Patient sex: M
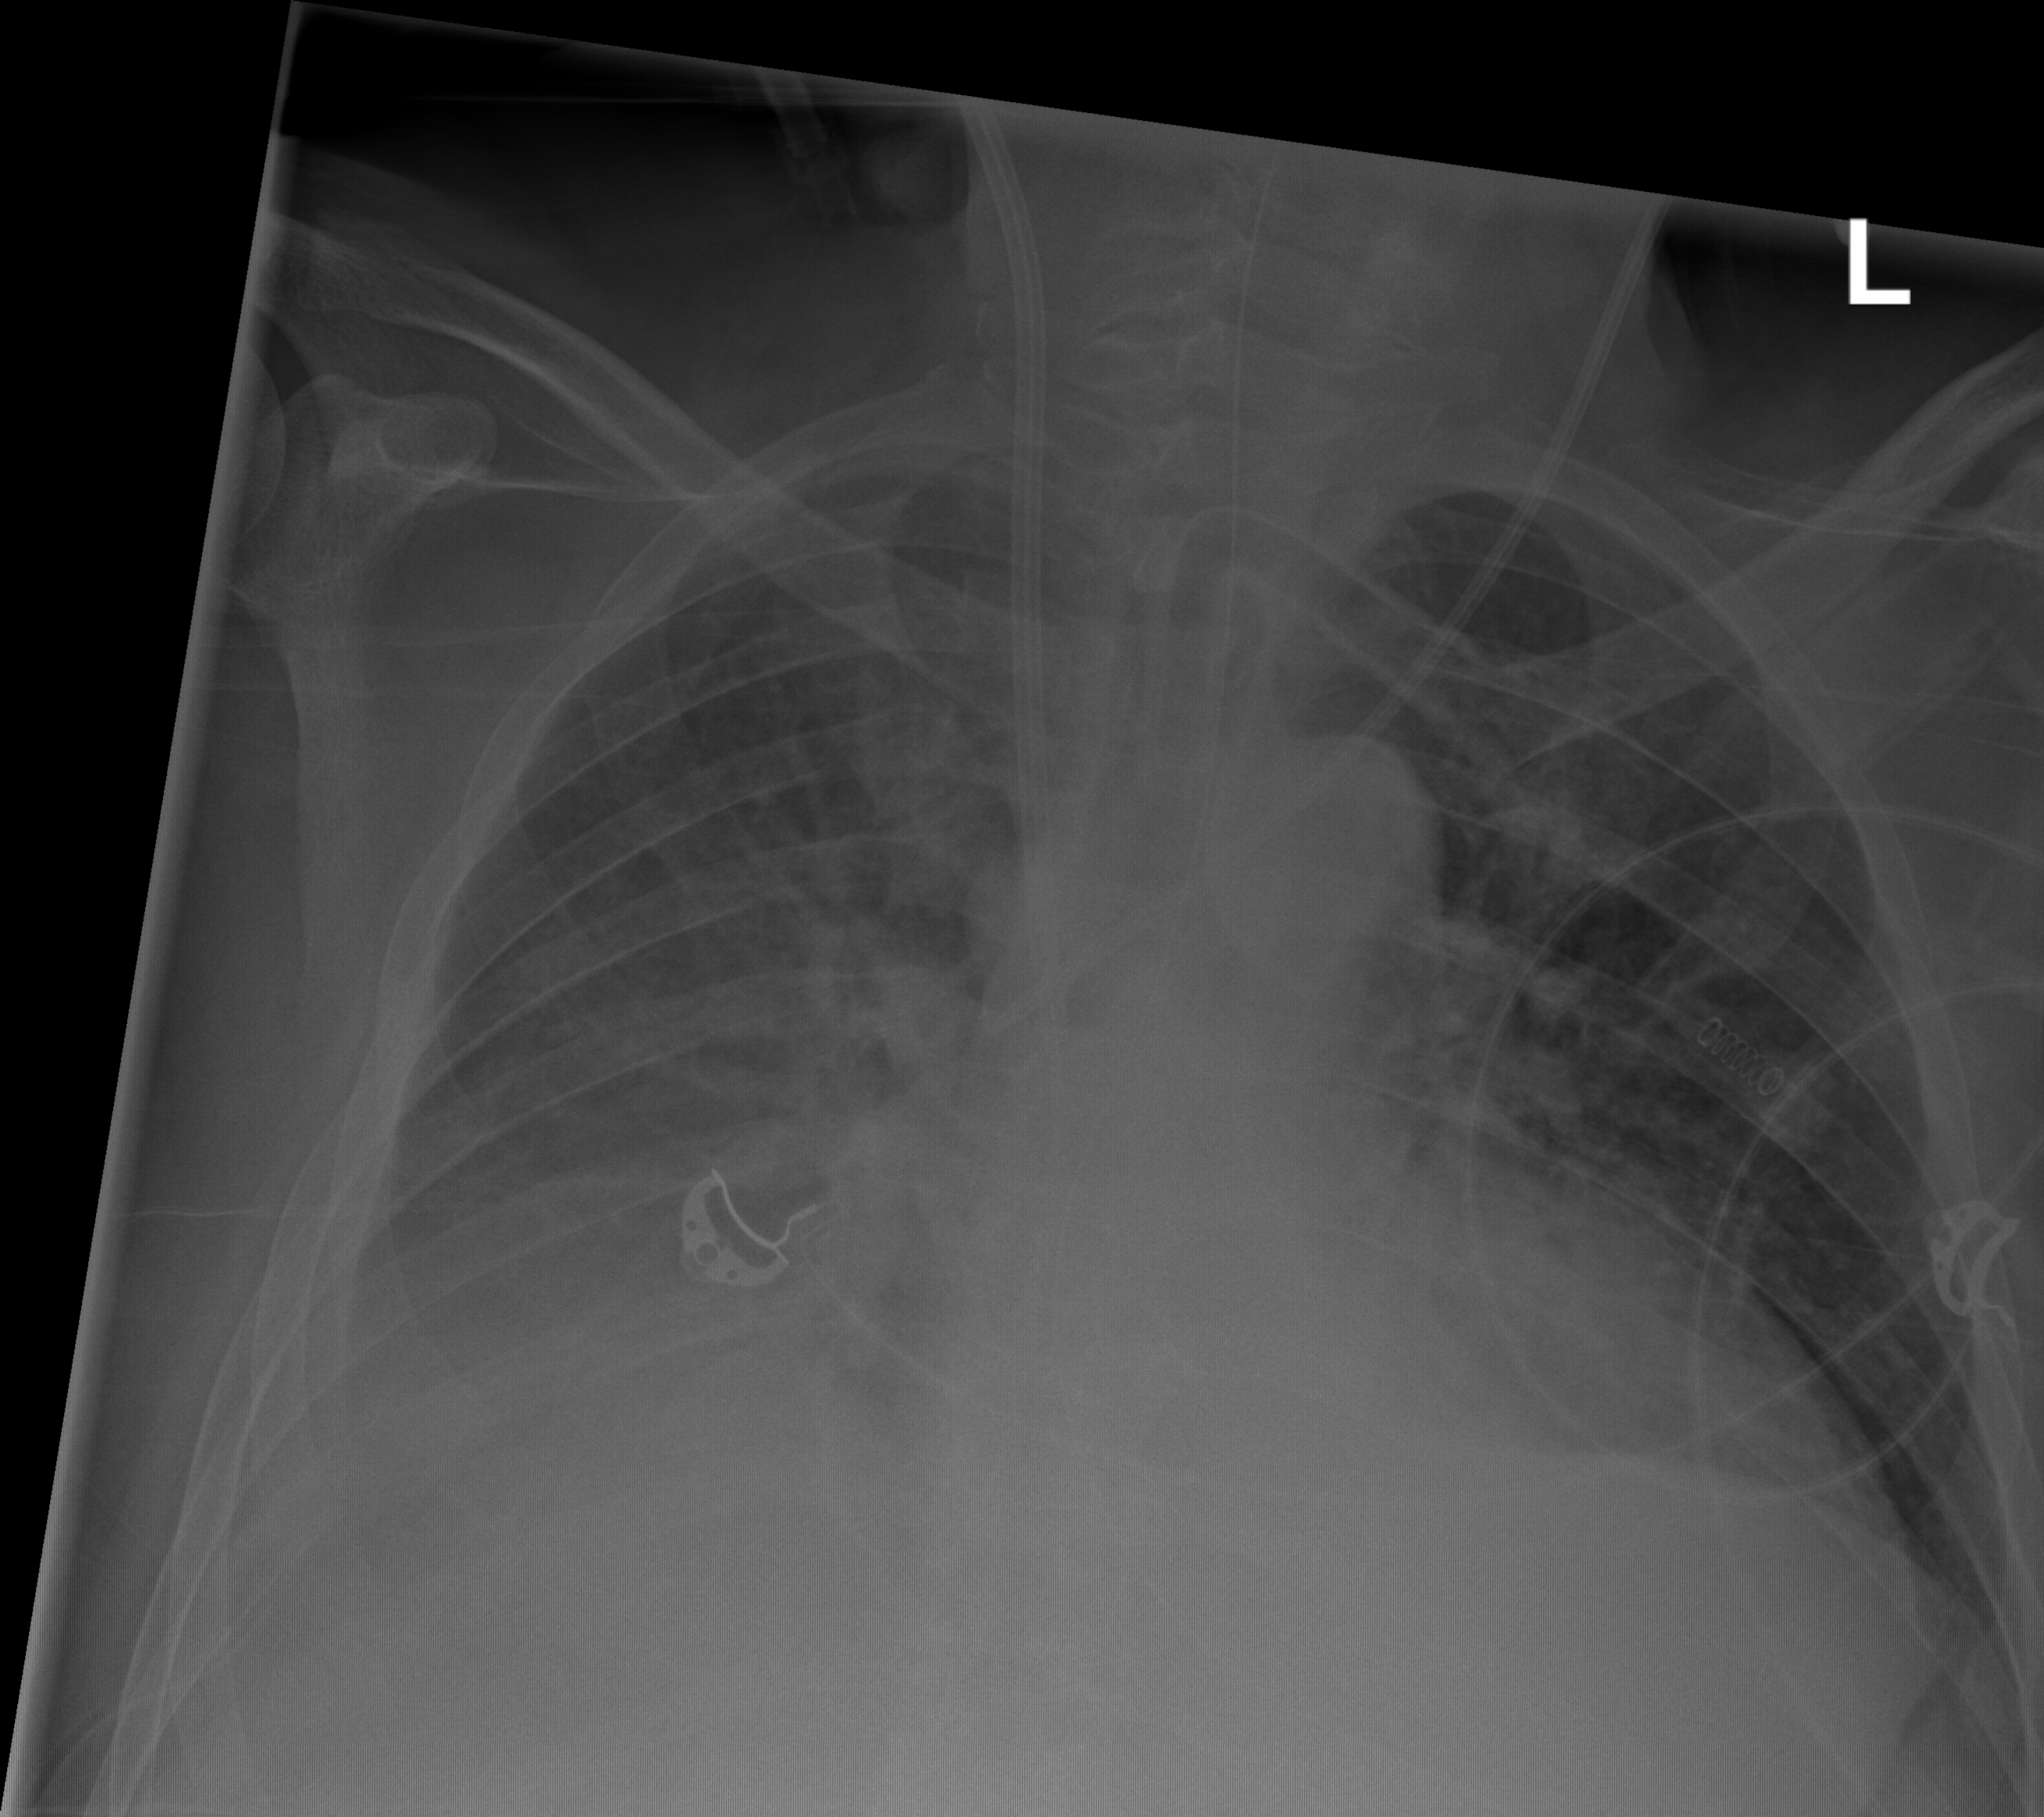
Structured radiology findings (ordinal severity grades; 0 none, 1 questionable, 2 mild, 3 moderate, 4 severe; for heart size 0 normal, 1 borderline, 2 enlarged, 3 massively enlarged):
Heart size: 2
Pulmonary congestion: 2
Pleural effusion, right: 3
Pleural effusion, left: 0
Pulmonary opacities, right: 0
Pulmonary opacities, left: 0
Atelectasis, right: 2
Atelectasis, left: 0